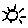
Label: sun